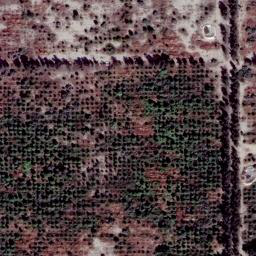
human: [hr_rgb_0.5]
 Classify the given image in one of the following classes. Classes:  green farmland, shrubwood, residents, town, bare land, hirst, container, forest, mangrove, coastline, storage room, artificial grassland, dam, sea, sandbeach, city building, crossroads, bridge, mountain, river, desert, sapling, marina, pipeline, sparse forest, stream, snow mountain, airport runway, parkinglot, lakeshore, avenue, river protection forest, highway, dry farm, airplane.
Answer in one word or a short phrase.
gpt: dry farm